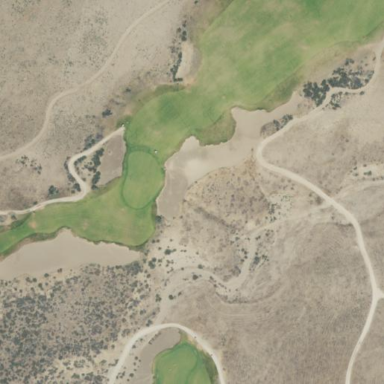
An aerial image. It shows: Golf bunker filled with sandy terrain.